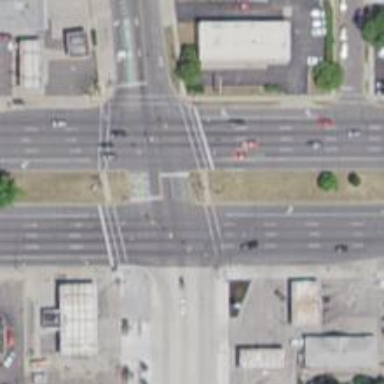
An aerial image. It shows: Trunk highway with separate sidewalk.